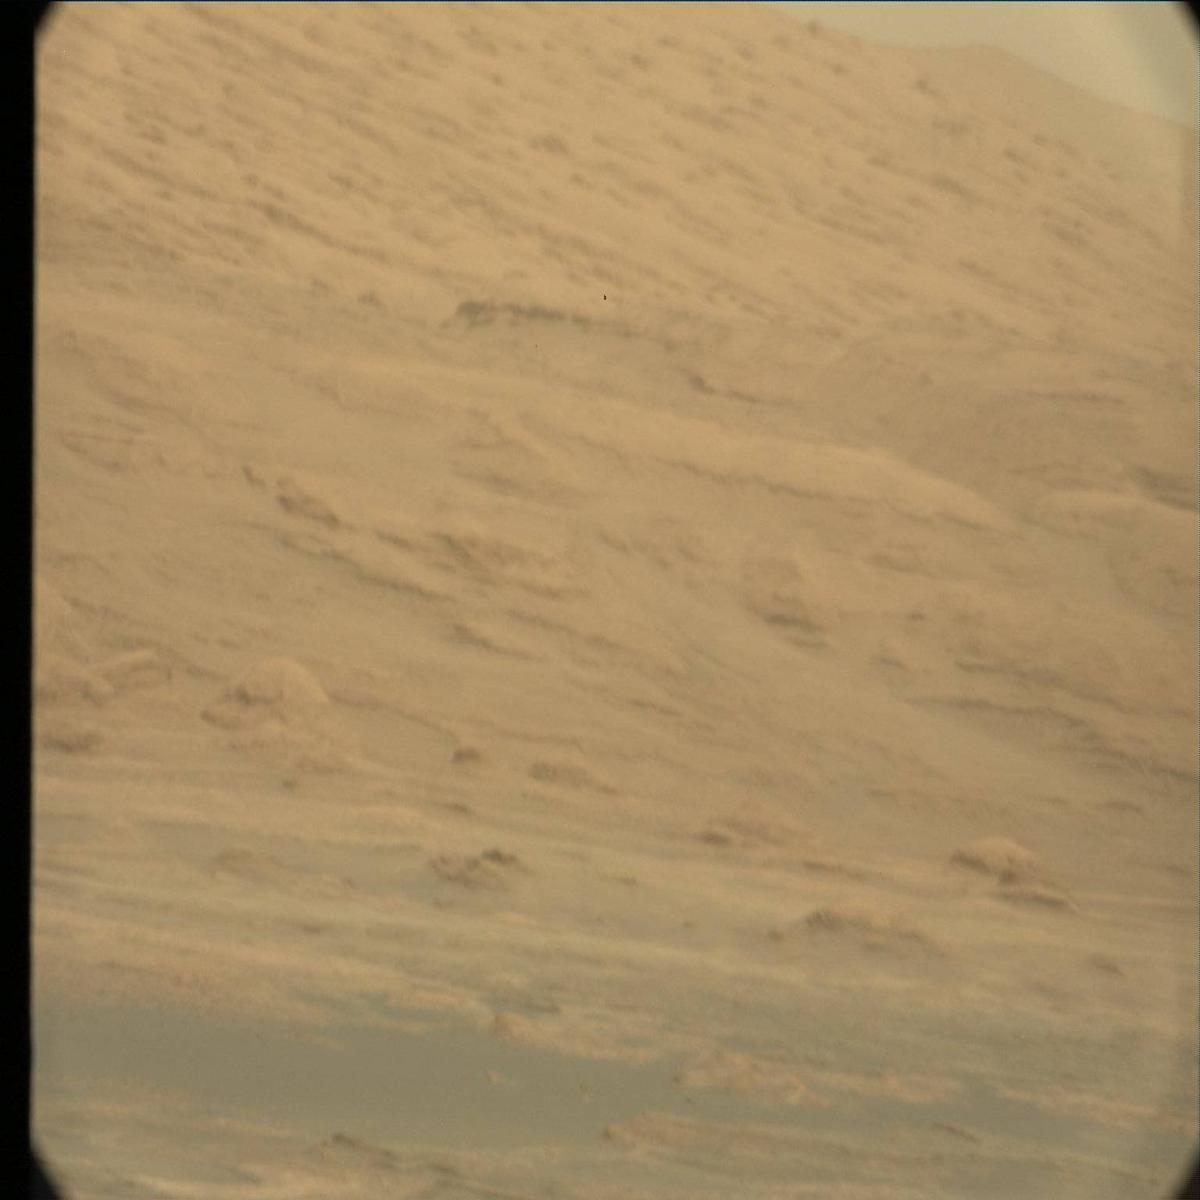
Terrain classes present: Ridge, Sand / Soil, Sky